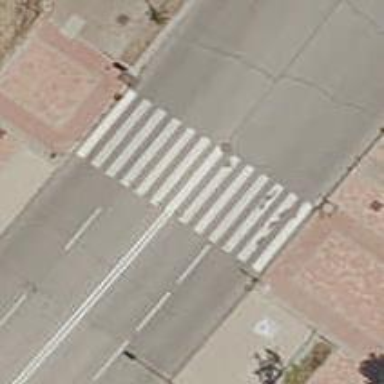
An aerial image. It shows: Uncontrolled crossing on the road.